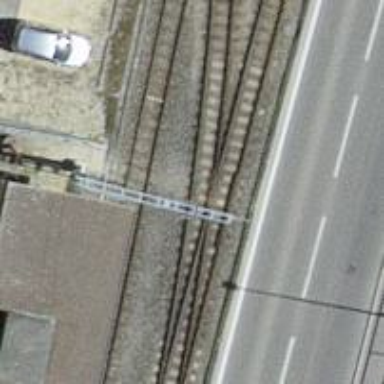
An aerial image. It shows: Narrow-gauge railway with one track passing through service yard. The railway is electrified with contact line.